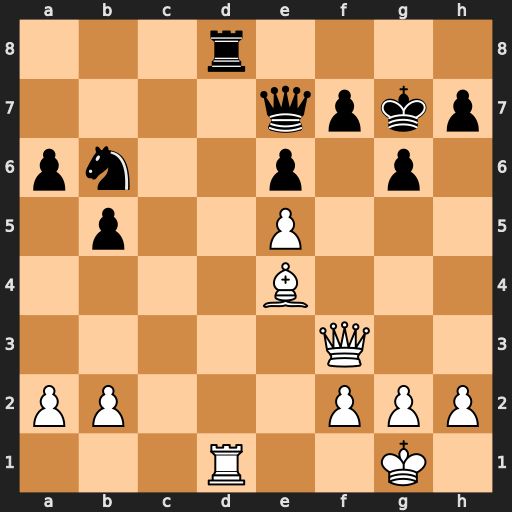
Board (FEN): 3r4/4qpkp/pn2p1p1/1p2P3/4B3/5Q2/PP3PPP/3R2K1
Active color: w
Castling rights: -
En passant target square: -
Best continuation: Qf6+ Qxf6 exf6+ Kxf6 Rxd8